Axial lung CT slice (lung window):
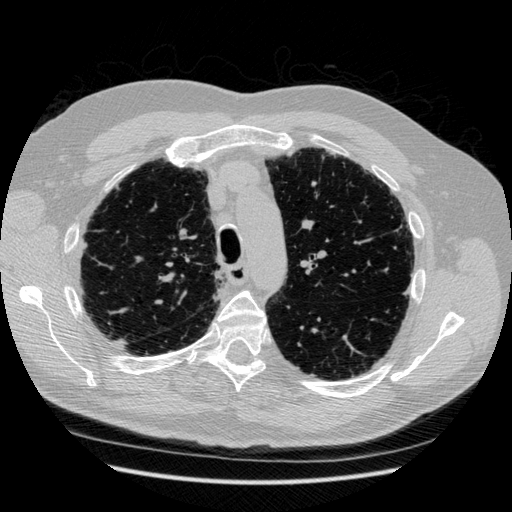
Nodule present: no